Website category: camera
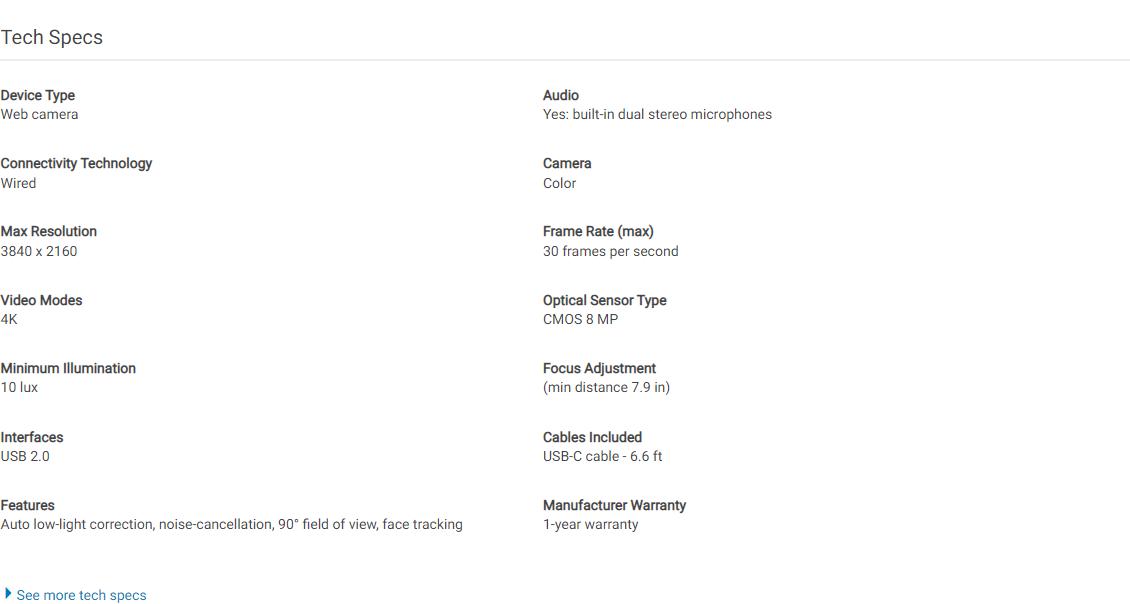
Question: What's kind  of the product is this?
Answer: Web camera

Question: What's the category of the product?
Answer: Web camera

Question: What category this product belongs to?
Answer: Web camera

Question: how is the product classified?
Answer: Web camera

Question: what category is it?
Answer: Web camera

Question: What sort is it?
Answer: Web camera

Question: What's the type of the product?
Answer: Web camera

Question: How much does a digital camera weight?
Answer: Web camera

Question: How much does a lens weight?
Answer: Web camera

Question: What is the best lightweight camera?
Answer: Web camera

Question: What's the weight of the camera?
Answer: Web camera

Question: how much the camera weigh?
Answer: Web camera

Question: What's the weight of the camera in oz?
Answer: Web camera

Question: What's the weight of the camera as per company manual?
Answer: Web camera

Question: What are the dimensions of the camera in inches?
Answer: Web camera

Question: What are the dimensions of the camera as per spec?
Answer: Web camera

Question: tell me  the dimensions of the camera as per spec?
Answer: Web camera

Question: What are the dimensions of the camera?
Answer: Web camera

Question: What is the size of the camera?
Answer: Web camera

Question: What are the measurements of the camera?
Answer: Web camera

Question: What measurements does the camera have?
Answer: Web camera

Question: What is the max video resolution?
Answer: Web camera

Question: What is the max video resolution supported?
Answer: Web camera

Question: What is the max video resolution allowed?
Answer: Web camera